Question: I have following project structure in VSS

Now in :
I open and then add .
Library1 is referencing two external libraries which I get via NuGet. When I build my Solution2 it all works fine.
So I checked-in all my project.
When another developer gets the Solution2 from sourcesafe and builds, it says Library1 is missing those external libraries dlls.
1: <URL>
So now I have .nuget folder under Solution2 which gets checked-in. But that's still not bringing the dlls.
My doubt is the Library1 being in a separate solution is causing this issue.
Any ideas how to get missing packages automatically via NuGet?
Xavier's suggestions helped and here are two of his blog posts:
- <URL>
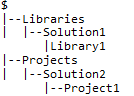
Answer: With your current setup, you should make sure you have enabled NuGet Package Restore on solutions and 'nuget.targets''Solution1\Packages'. Your folder structure will look like this:

Reason: the Library1.csproj references are pointing to the Solution1\Packages location. When adding this project to Solution2, the project references are not changed, but the solution will restore the packages in Solution2\Packages instead of Solution1\Packages.
If you already have installed packages in the projects of Solution2, you'll need to make sure those still restore against Solution2\Packages. To do that, I'd recommend you to (above the import statement for the nuget.targets file) and pass this MSBuild property value into the RestoreCommand.
E.g.:
> <PackagesOutDir>$(SolutionDir)..\Libraries\Packages</PackagesOutDir>
And adjust the nuget.targets file, e.g.:
> <PackagesOutDir Condition="$(PackagesOutDir) == ''">$(SolutionDir)\Packages</PackagesOutDir>...<RestoreCommand>... -o "$(PackagesOutDir) "</RestoreCommand>
---
, If you want to use a single Packages folder, you could modify '.nuget\NuGet.targets' files and set the '-o' (or -OutputDirectory) switch for the 'nuget install' command.
Appending this to the RestoreCommand element: -o "$(SolutionDir..\Packages" will ensure all packages get in a single location: